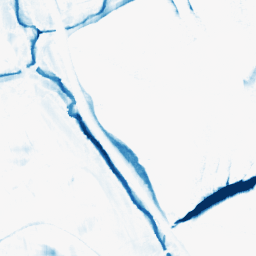
Category: morphological
Decomposition family: morphological_rect
Decomposition parameters: operation: closing
width: 10
height: 20
Upsampling method: edge_directed
Upsampling parameters: scale: 2
Upsampling scale: 2